Aerial crown-view tile of a tropical tree (Barro Colorado Island, Panama), acquired 20240716:
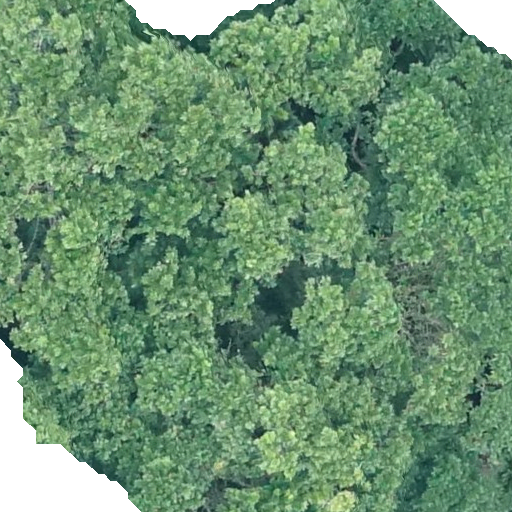
Species: Anacardium excelsum
GBIF accepted scientific name: Anacardium excelsum
Crown area: 553.087 m²